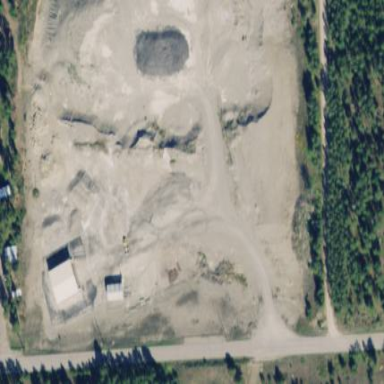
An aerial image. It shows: Quarry area.